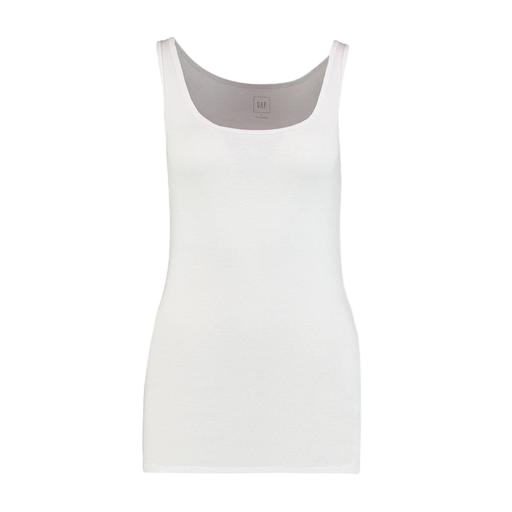
slim scoop tank, white pure tank top, white straight tank, white background